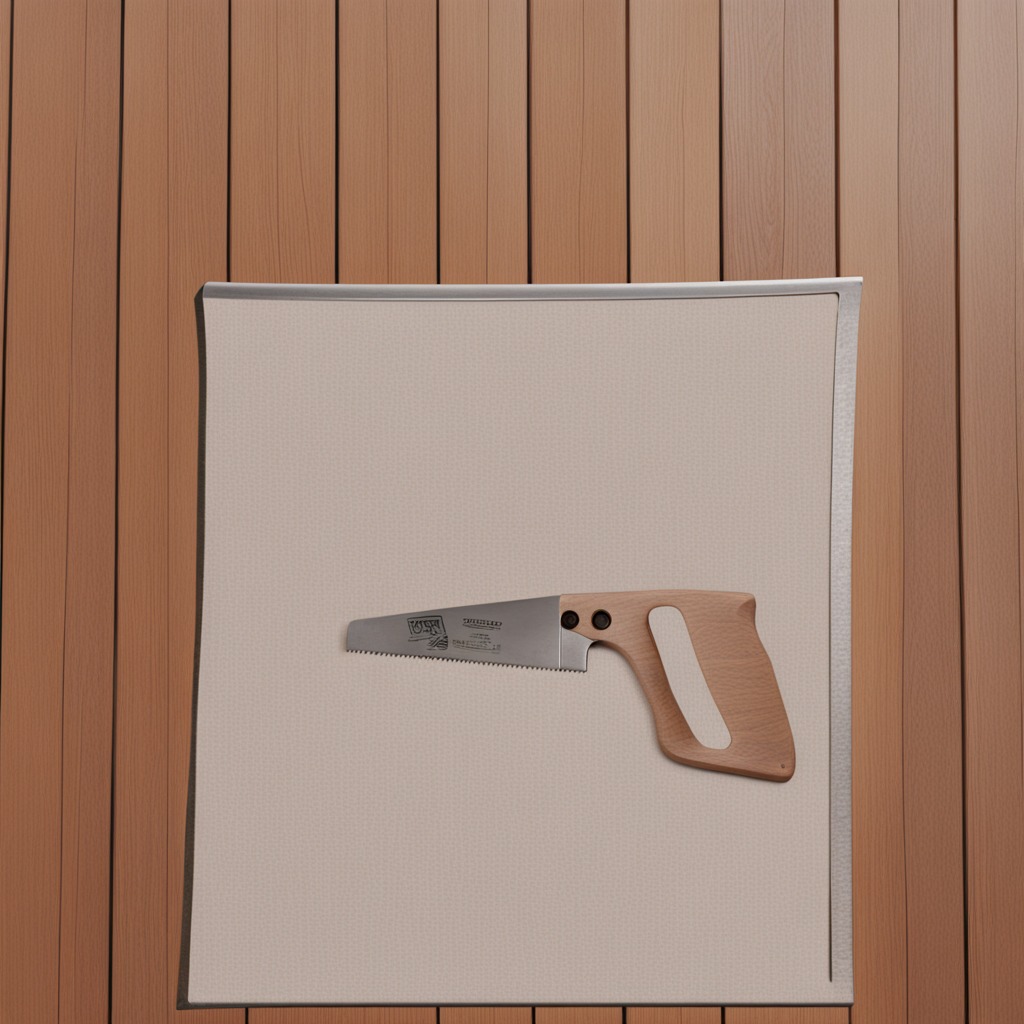
A metal saw is lying on a wooden table in an outdoor workshop during daytime bright natural light soft shadows worn but beneath the cloth.